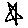
Label: star